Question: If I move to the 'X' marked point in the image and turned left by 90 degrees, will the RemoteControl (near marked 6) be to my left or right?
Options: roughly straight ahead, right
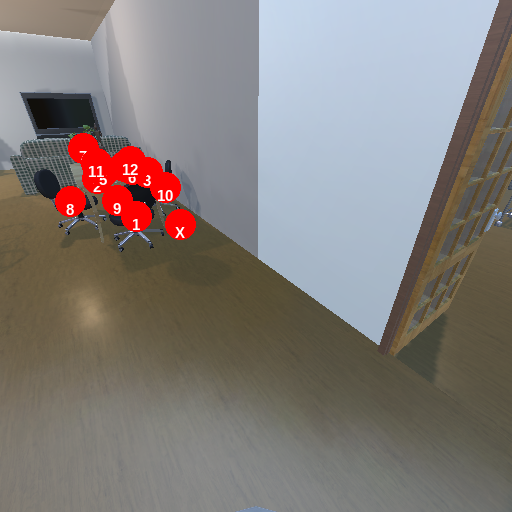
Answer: roughly straight ahead